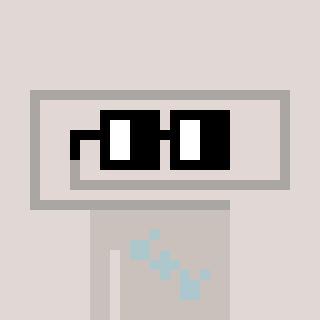
a pixel art character with square black glasses, a paperclip-shaped head and a foggrey-colored body on a warm background